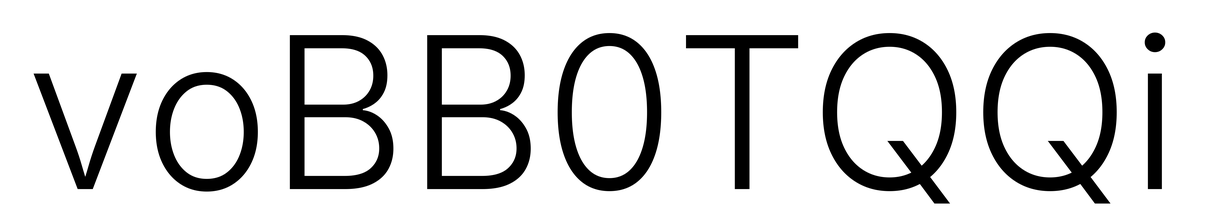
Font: Inter_Light